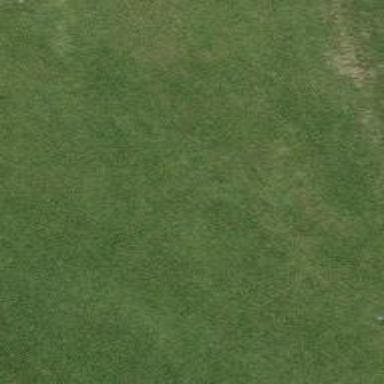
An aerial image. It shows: Golf hole.